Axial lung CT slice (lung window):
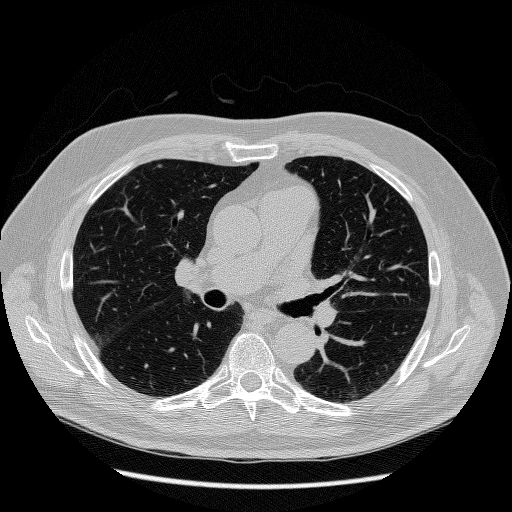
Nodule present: yes
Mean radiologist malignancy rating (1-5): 3